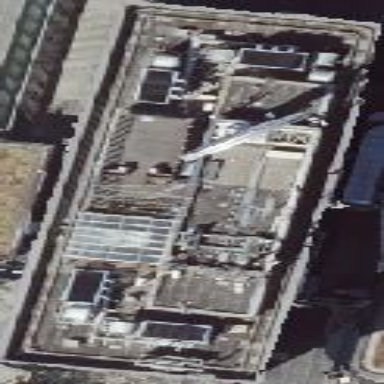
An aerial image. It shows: Office building with flat roof.